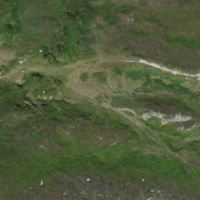
EUNIS habitat code: 31
Species observed at this site:
Lasiocampa quercus